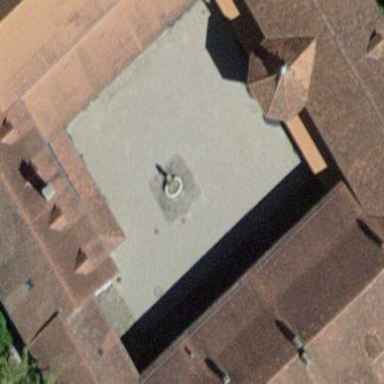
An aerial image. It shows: Historic monastery.